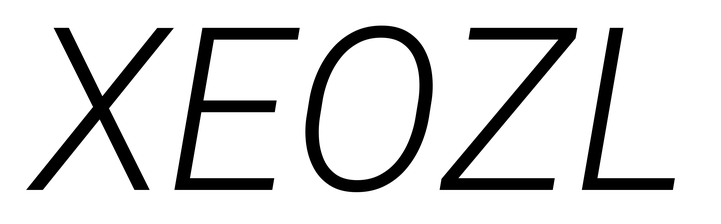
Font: Roboto-Italic_Light_Italic